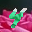
Label: 4